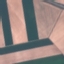
Land use / land cover: AnnualCrop